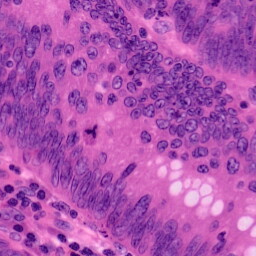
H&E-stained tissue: Colon